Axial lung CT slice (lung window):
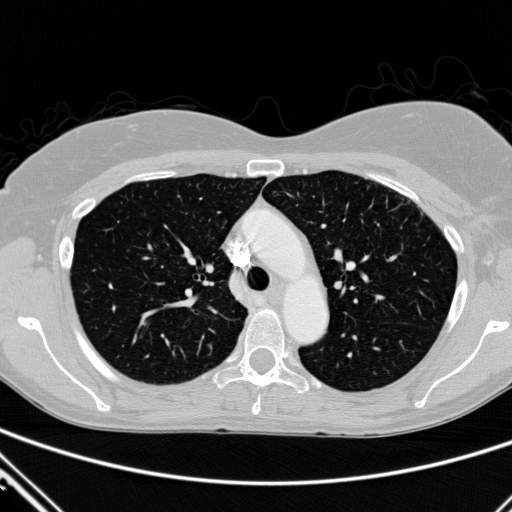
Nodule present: no